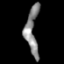
Tissue: prostate
Cell type: Myeloid cells
Senescence score: 0.7015
Nuclear area (px): 581
Mean DAPI intensity: 132.972